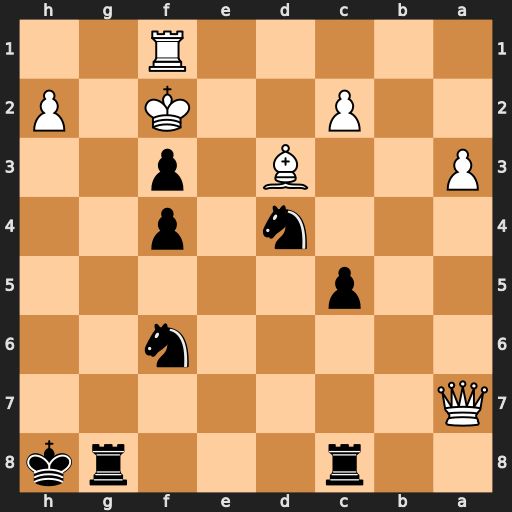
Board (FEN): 2r3rk/Q7/5n2/2p5/3n1p2/P2B1p2/2P2K1P/5R2
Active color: b
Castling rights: -
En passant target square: -
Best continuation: Rce8 Rg1 Re2+ Kf1 Reg2